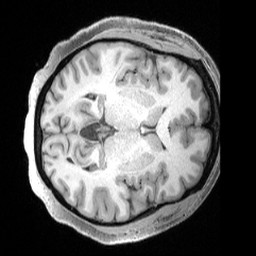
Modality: T1w
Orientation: axial
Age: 40
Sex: female
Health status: healthy
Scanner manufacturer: siemens
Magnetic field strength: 3 T
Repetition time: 2.4 s
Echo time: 0.00222 s